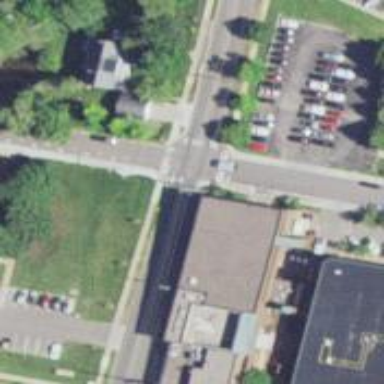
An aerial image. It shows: Pedestrian crossing with zebra markings on footway.